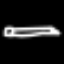
Label: pencil